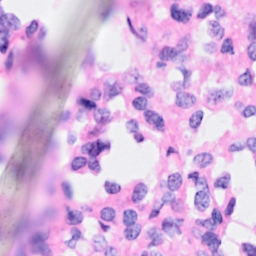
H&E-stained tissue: Breast